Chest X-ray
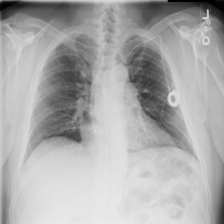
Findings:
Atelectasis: negative
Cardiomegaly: negative
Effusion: negative
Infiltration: negative
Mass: negative
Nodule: negative
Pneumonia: negative
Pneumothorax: negative
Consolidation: negative
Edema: negative
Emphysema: negative
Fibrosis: negative
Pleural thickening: negative
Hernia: negative